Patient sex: M
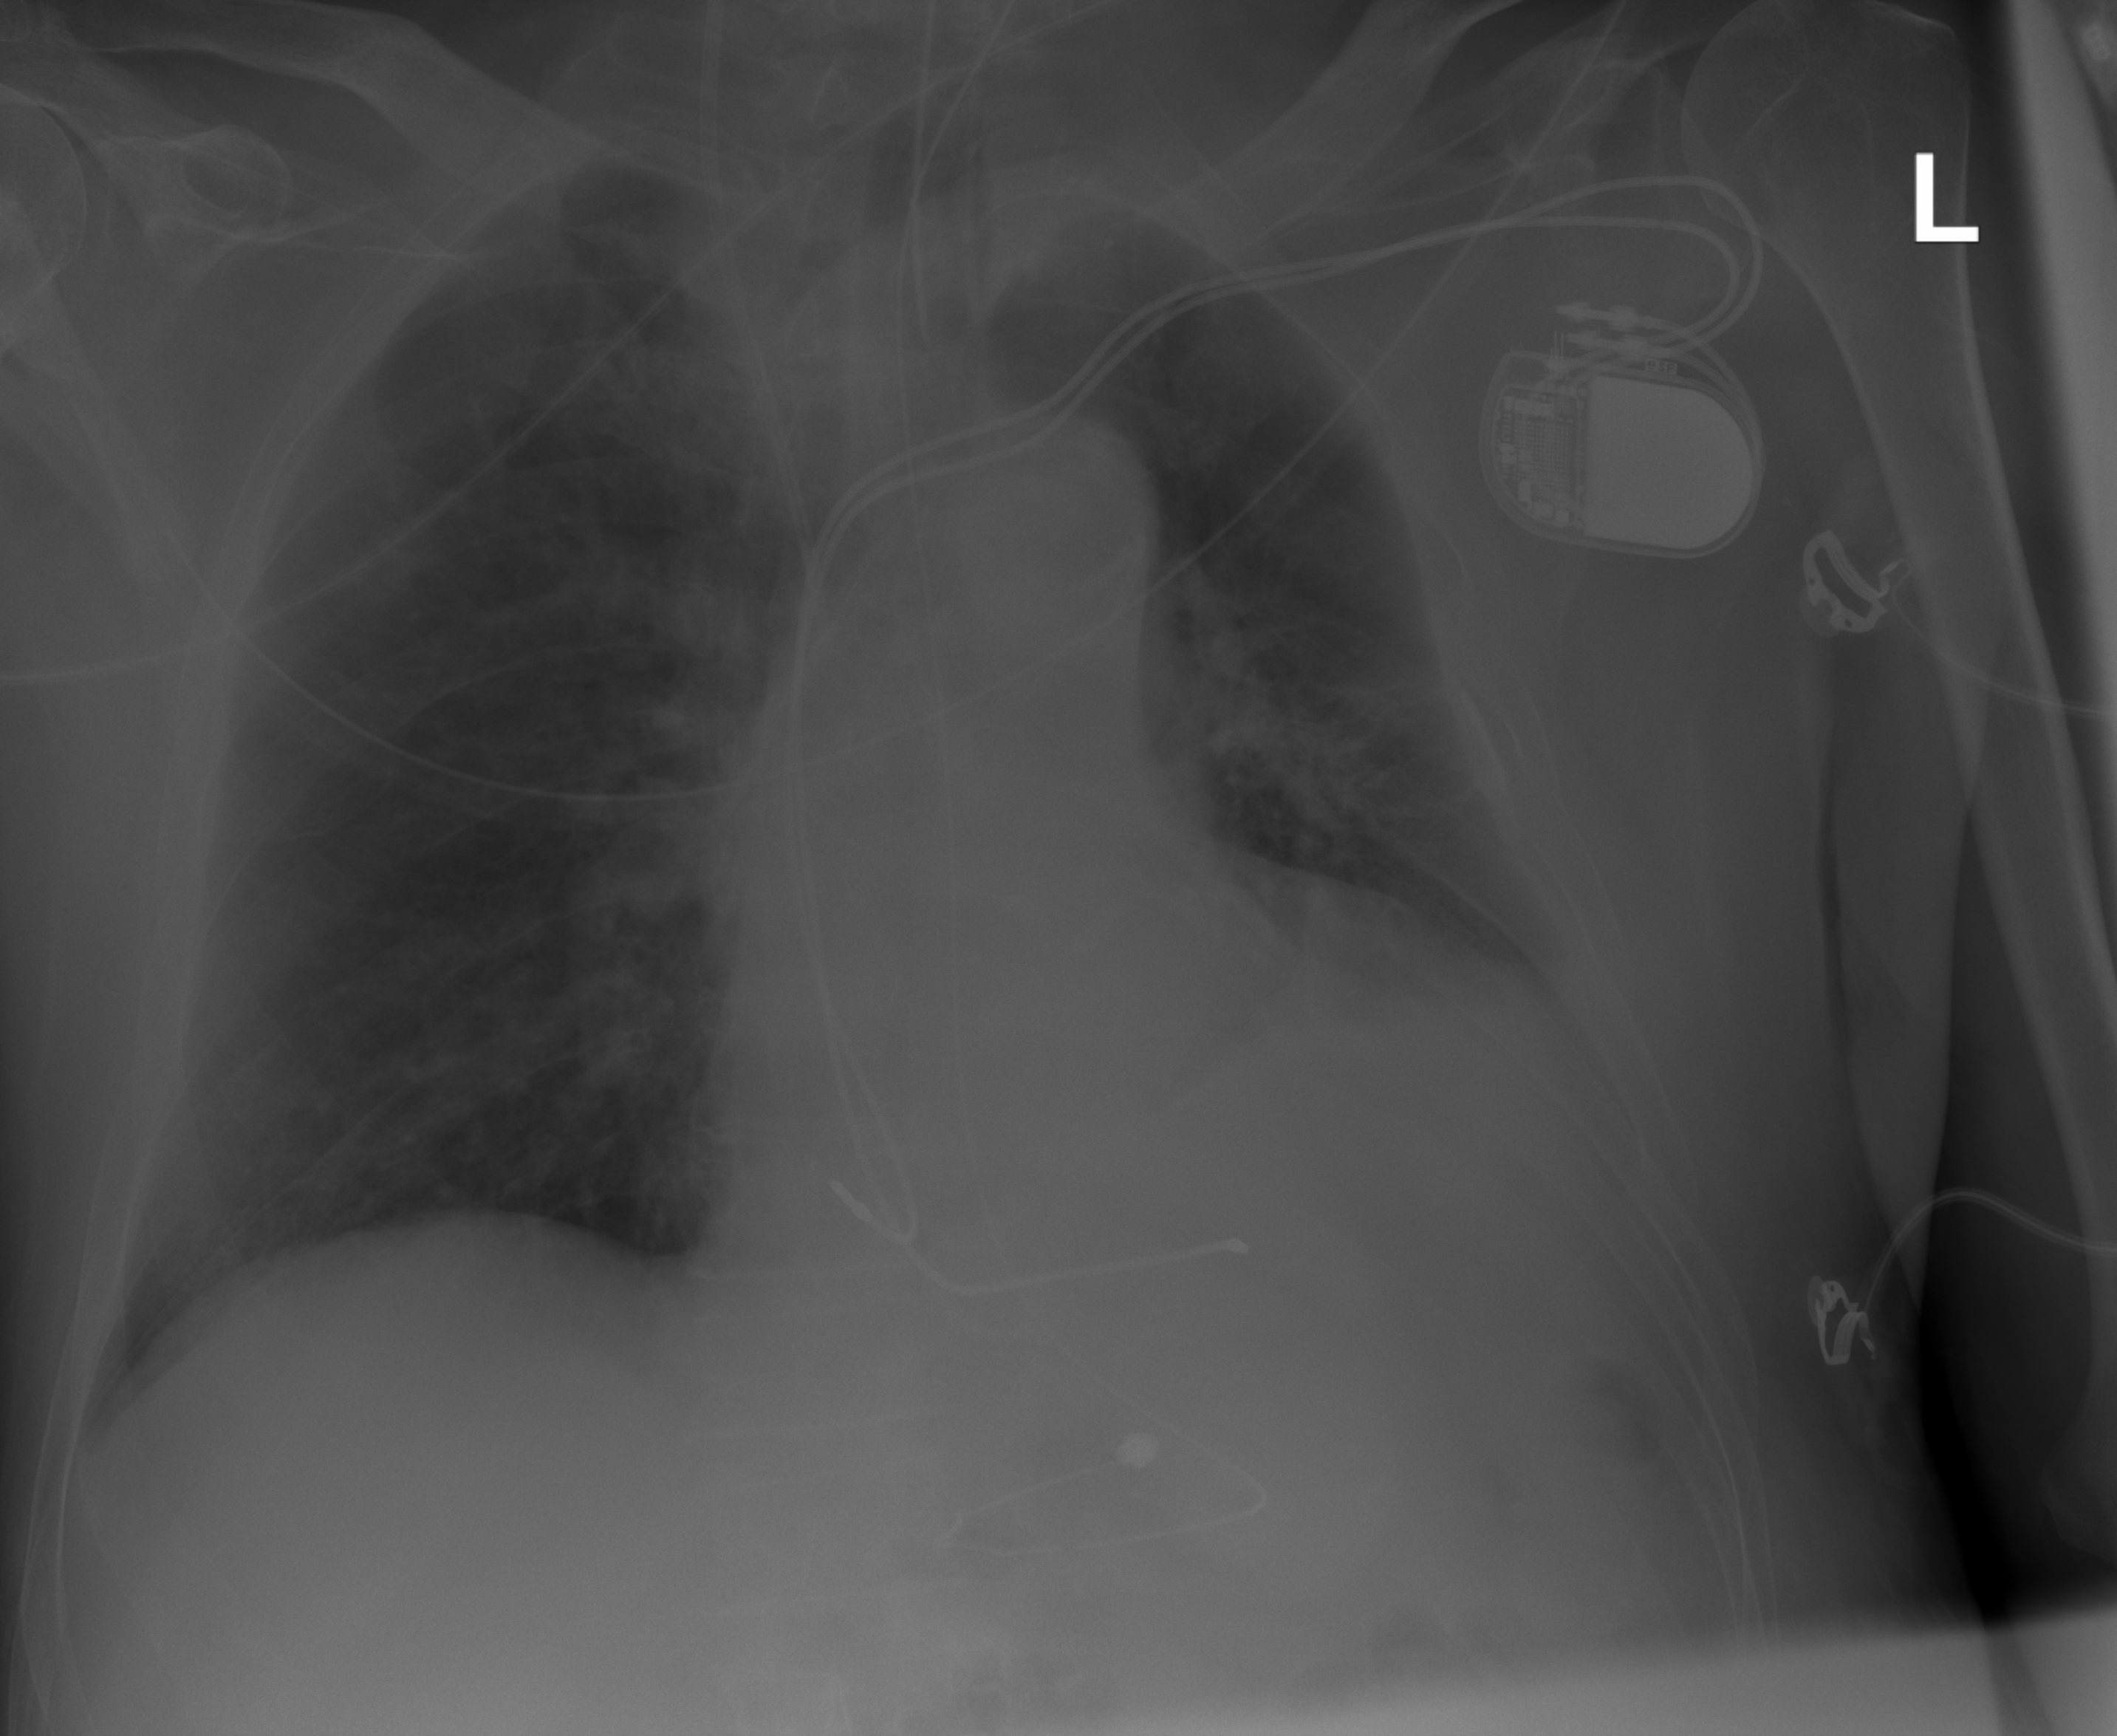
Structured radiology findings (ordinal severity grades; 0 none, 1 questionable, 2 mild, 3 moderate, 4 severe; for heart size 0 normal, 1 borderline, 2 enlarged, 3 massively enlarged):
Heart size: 2
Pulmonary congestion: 0
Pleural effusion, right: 0
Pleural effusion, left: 2
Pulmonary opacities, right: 2
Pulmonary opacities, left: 2
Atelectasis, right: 2
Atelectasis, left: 2